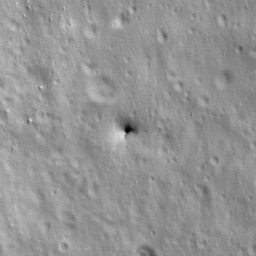
Pit: Stevinus 17
Host crater: Stevinus
Host type: impact_melt
Lunar coordinates: latitude -32.369, longitude 53.612